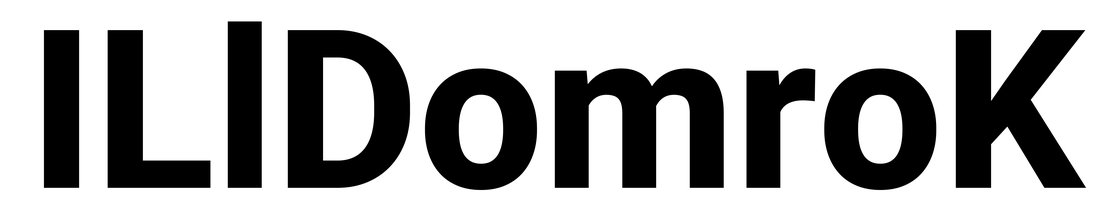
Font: Roboto_ExtraBold